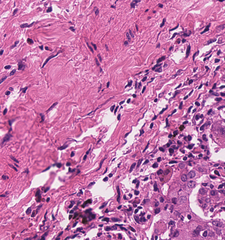
Tumor epithelial tissue: yes
Tumor-associated stroma tissue: yes
Normal tissue: no